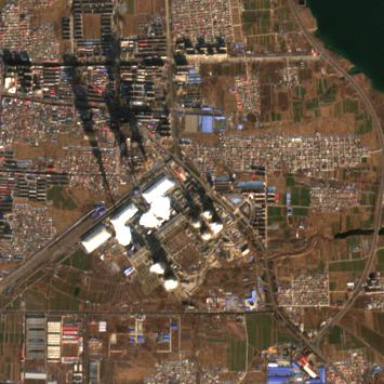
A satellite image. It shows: Industrial area with coal power plant.